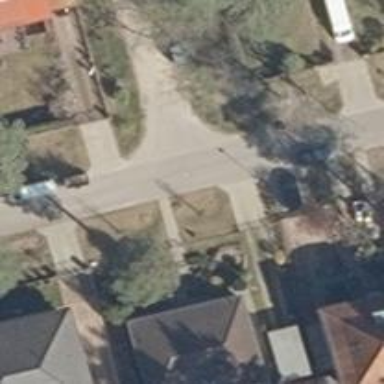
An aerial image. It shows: Asphalt road in residential area.